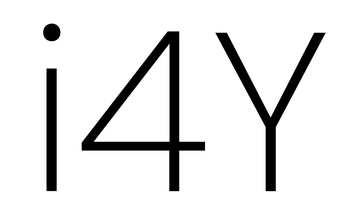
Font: Poppins-ExtraLight